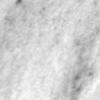
Label: no_change